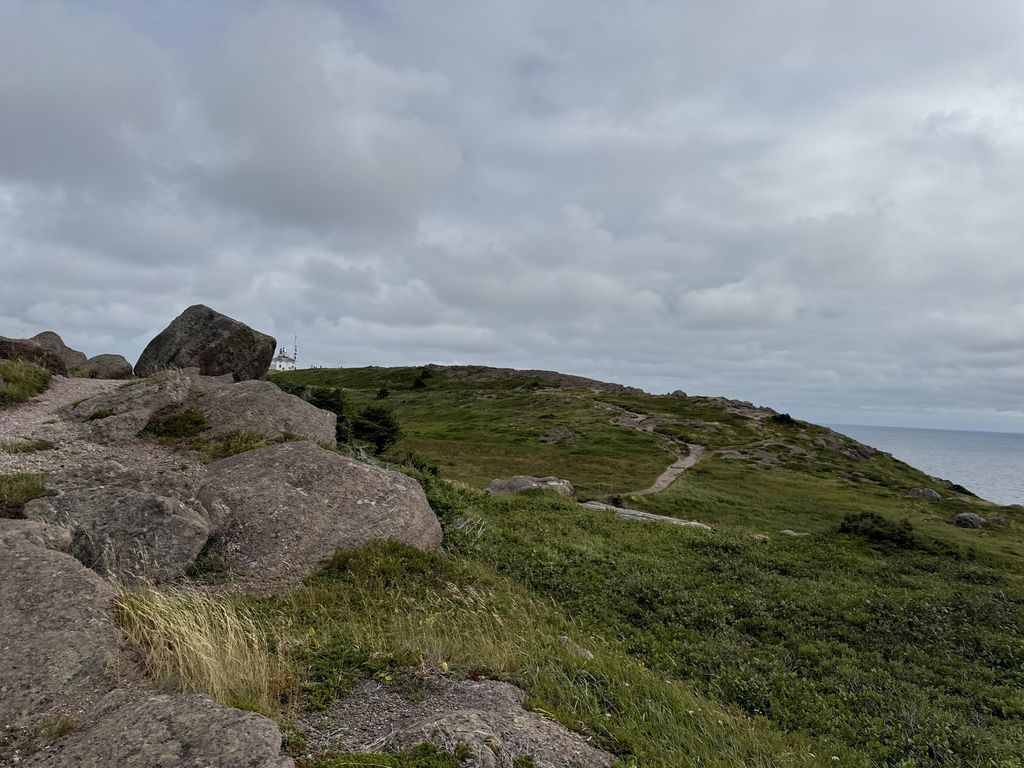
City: st_johns